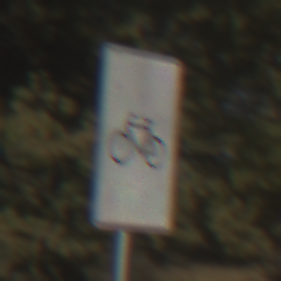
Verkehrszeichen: RadverkehrOhnePfeilsymbol
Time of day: MorningAfternoon
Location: Outdoor (Nature)
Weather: PartlyCloudy
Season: NotSpecified
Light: Natural